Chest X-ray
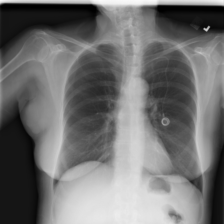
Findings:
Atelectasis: negative
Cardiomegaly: negative
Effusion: negative
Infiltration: negative
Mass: positive
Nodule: negative
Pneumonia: negative
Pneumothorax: negative
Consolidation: negative
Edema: negative
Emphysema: negative
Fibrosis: negative
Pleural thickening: negative
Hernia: negative